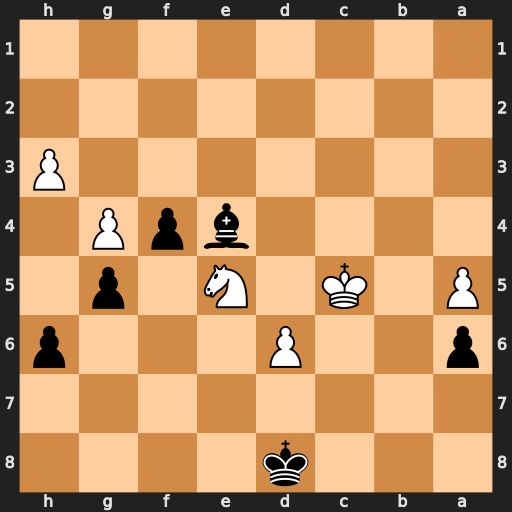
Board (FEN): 3k4/8/p2P3p/P1K1N1p1/4bpP1/7P/8/8
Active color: b
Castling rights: -
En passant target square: -
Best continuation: f3 Kd4 f2